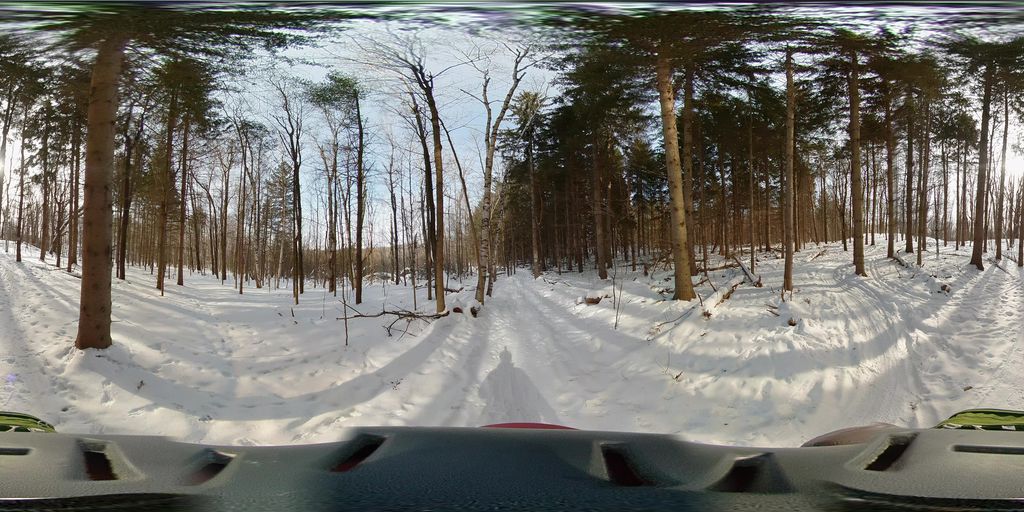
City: ottawa-gatineau